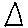
Label: triangle